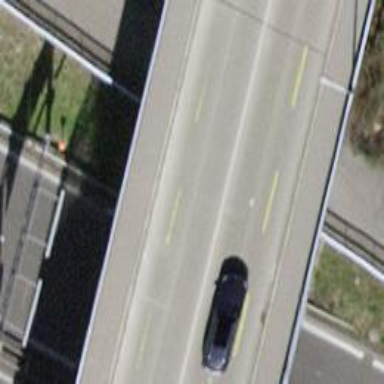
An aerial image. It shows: Primary highway bridge with dedicated cycle lane.